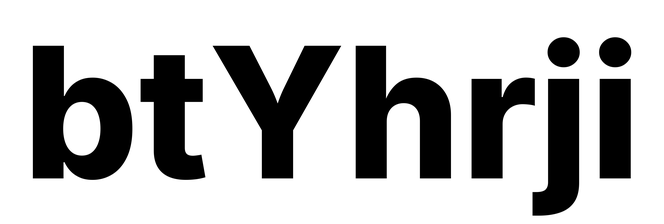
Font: Inter_ExtraBold